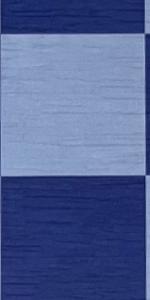
Label: Empty